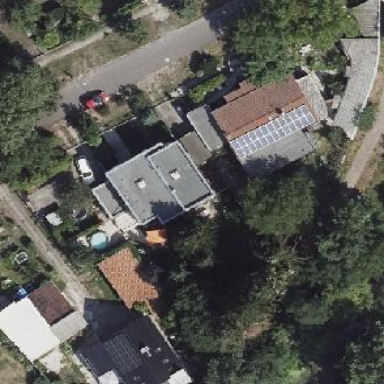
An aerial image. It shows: House with flat roof.